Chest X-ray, PA view. Patient: 22 years old, sex M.
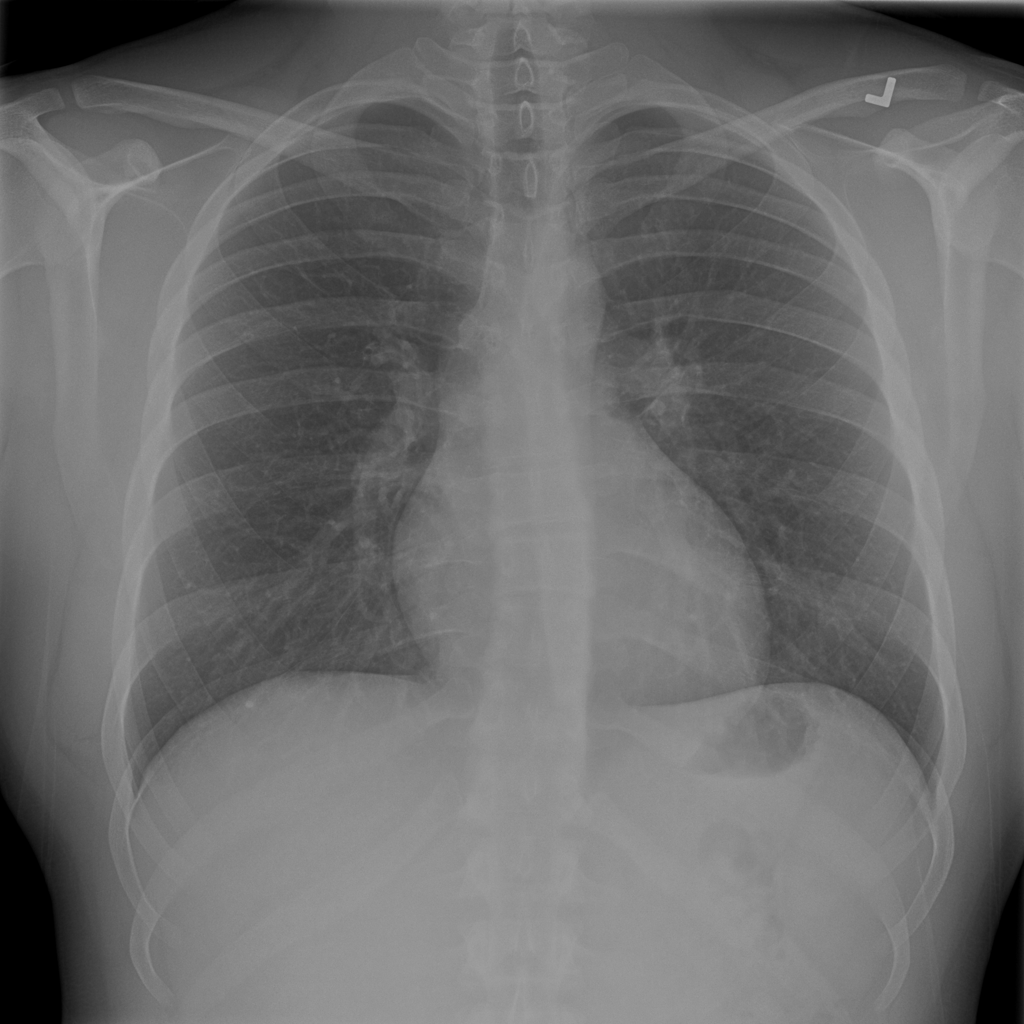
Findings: No Finding